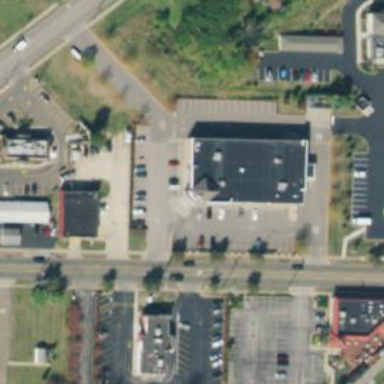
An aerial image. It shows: Pharmacy providing healthcare services.